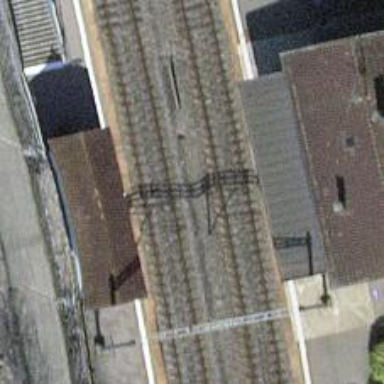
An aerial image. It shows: Railway halt station for public transport.